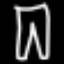
Label: pants